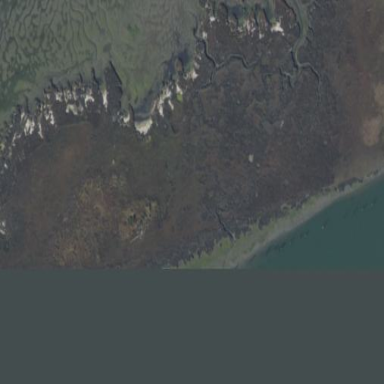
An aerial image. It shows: Tidal wetland characterized by saltmarsh vegetation.